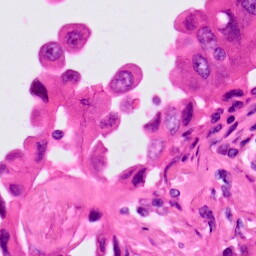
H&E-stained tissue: Lung